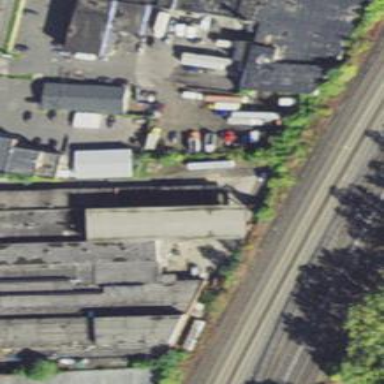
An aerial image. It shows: Industrial building with works.